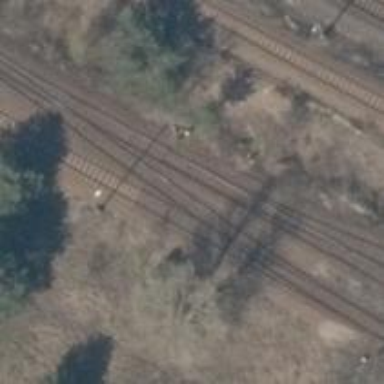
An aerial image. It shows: Railway switch.